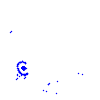
Particle: proton